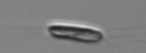
Label: Chrysochromulina